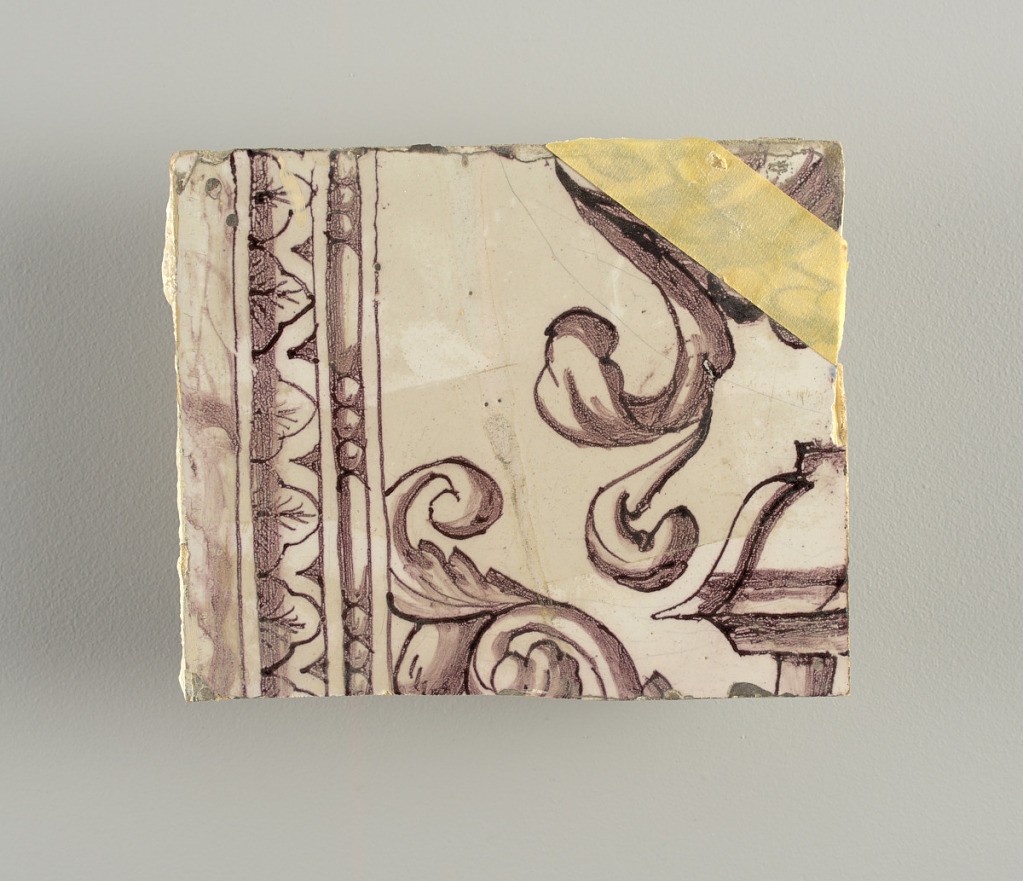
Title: Wall facing
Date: ca. 1725
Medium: Tin-glazed earthenware, underglaze
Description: Horizontal rectangle.  Thirty-seven tiles wide and twenty-one high with opening for door or window nineteen and one-half tiles high and twelve wide.  To left and right of opening, centered canopy above. Left, woman representing Hope, right, a sculputure urn.  Centered above opening, a mascaron.  Arabesque design of foliage.